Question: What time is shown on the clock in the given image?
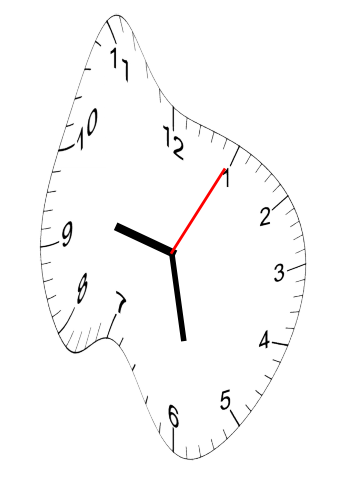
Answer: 09:28:05